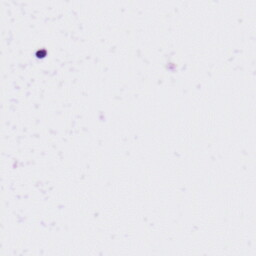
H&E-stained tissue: Liver